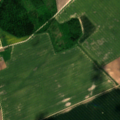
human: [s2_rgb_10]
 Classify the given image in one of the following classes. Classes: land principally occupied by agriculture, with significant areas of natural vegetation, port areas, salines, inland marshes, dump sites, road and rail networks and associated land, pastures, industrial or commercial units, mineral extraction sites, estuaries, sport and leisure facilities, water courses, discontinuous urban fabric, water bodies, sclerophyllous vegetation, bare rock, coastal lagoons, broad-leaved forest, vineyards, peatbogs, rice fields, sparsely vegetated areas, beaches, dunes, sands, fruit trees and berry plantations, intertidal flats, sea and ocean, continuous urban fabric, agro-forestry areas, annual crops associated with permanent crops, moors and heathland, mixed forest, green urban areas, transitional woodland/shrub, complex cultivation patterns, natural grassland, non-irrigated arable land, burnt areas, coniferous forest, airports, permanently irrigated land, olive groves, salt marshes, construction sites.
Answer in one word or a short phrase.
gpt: non-irrigated arable land, complex cultivation patterns, broad-leaved forest